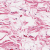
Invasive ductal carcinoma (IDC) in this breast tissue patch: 0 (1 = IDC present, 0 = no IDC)